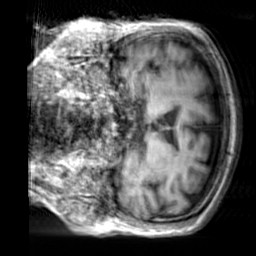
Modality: T1w
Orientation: coronal
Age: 68
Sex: male